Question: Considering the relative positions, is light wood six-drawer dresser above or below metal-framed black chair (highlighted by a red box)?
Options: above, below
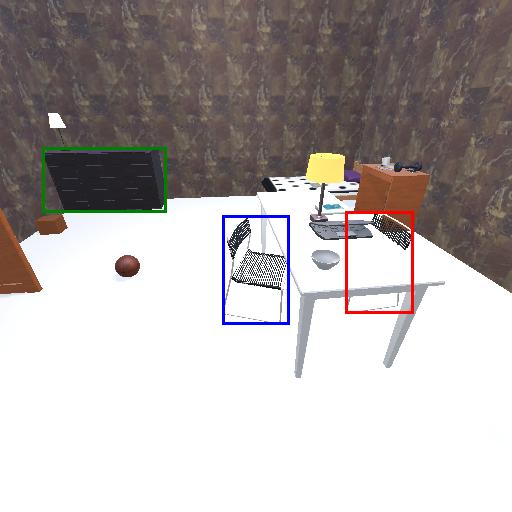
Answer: above